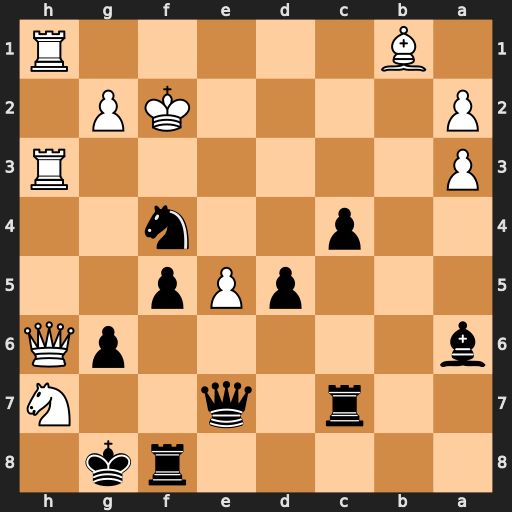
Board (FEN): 5rk1/2r1q2N/b5pQ/3pPp2/2p2n2/P6R/P4KP1/1B5R
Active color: b
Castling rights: -
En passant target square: -
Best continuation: Nxh3+ Rxh3 Qxh7